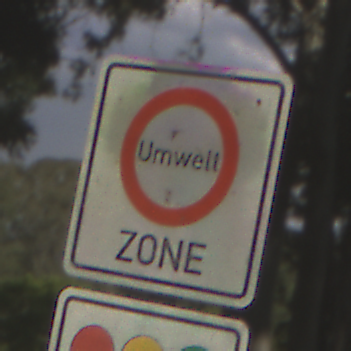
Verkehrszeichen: BeginnUmweltzone
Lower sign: FreistellungVomVerkehrsverbot1
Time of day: MorningAfternoon
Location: Outdoor (Nature)
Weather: Clear
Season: NotSpecified
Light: Natural